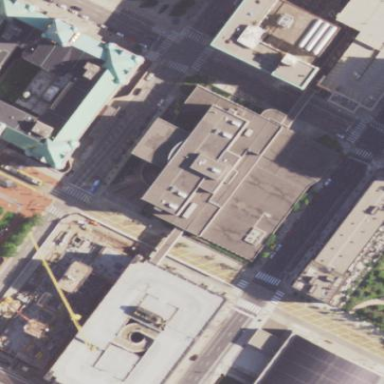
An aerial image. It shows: Part of building is shown in the image.